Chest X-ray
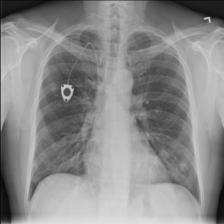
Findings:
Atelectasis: negative
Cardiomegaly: negative
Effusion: negative
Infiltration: positive
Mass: negative
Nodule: positive
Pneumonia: negative
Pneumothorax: negative
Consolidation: negative
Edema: negative
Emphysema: negative
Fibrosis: negative
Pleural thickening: negative
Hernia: negative